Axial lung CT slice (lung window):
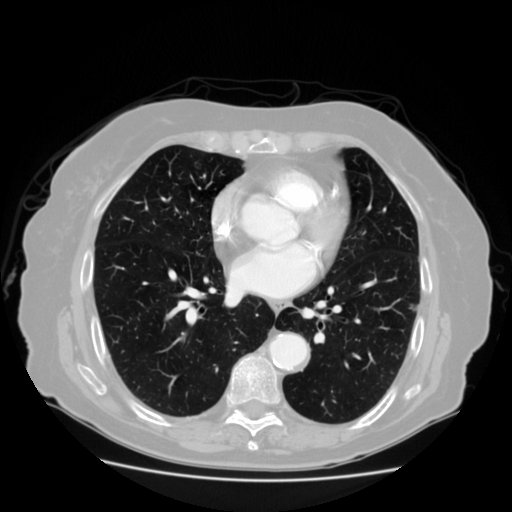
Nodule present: yes
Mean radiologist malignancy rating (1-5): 2.5